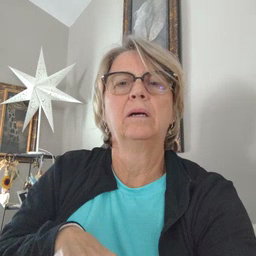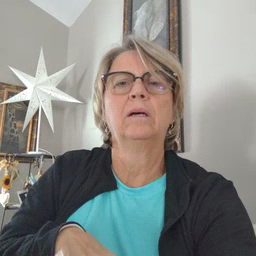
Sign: stay